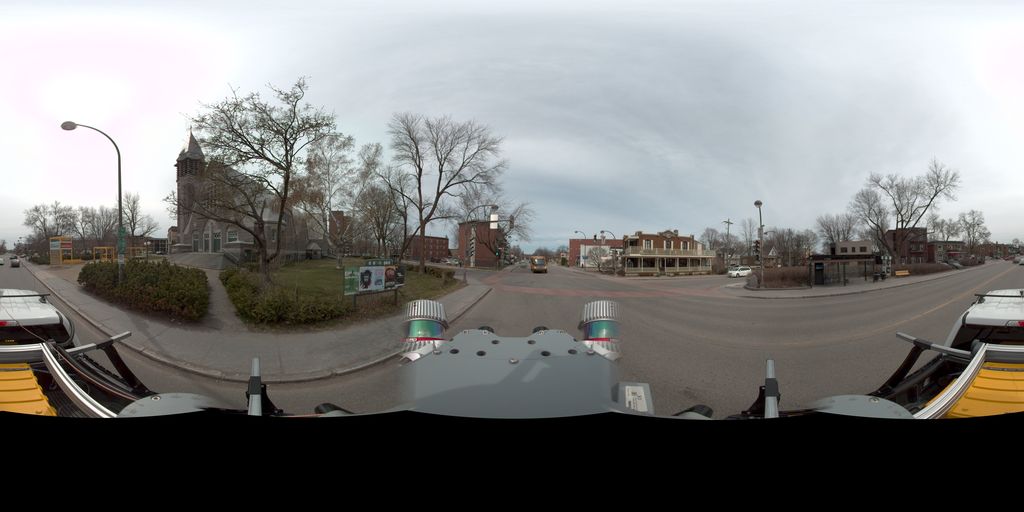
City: quebec_city